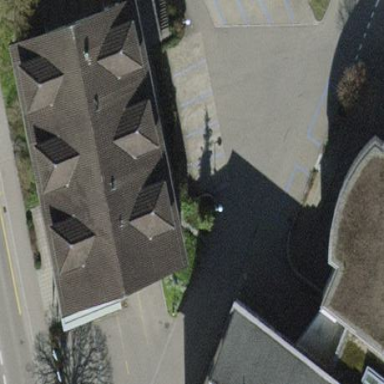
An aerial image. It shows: Office building with gabled roof.